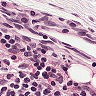
Metastatic tissue present: no